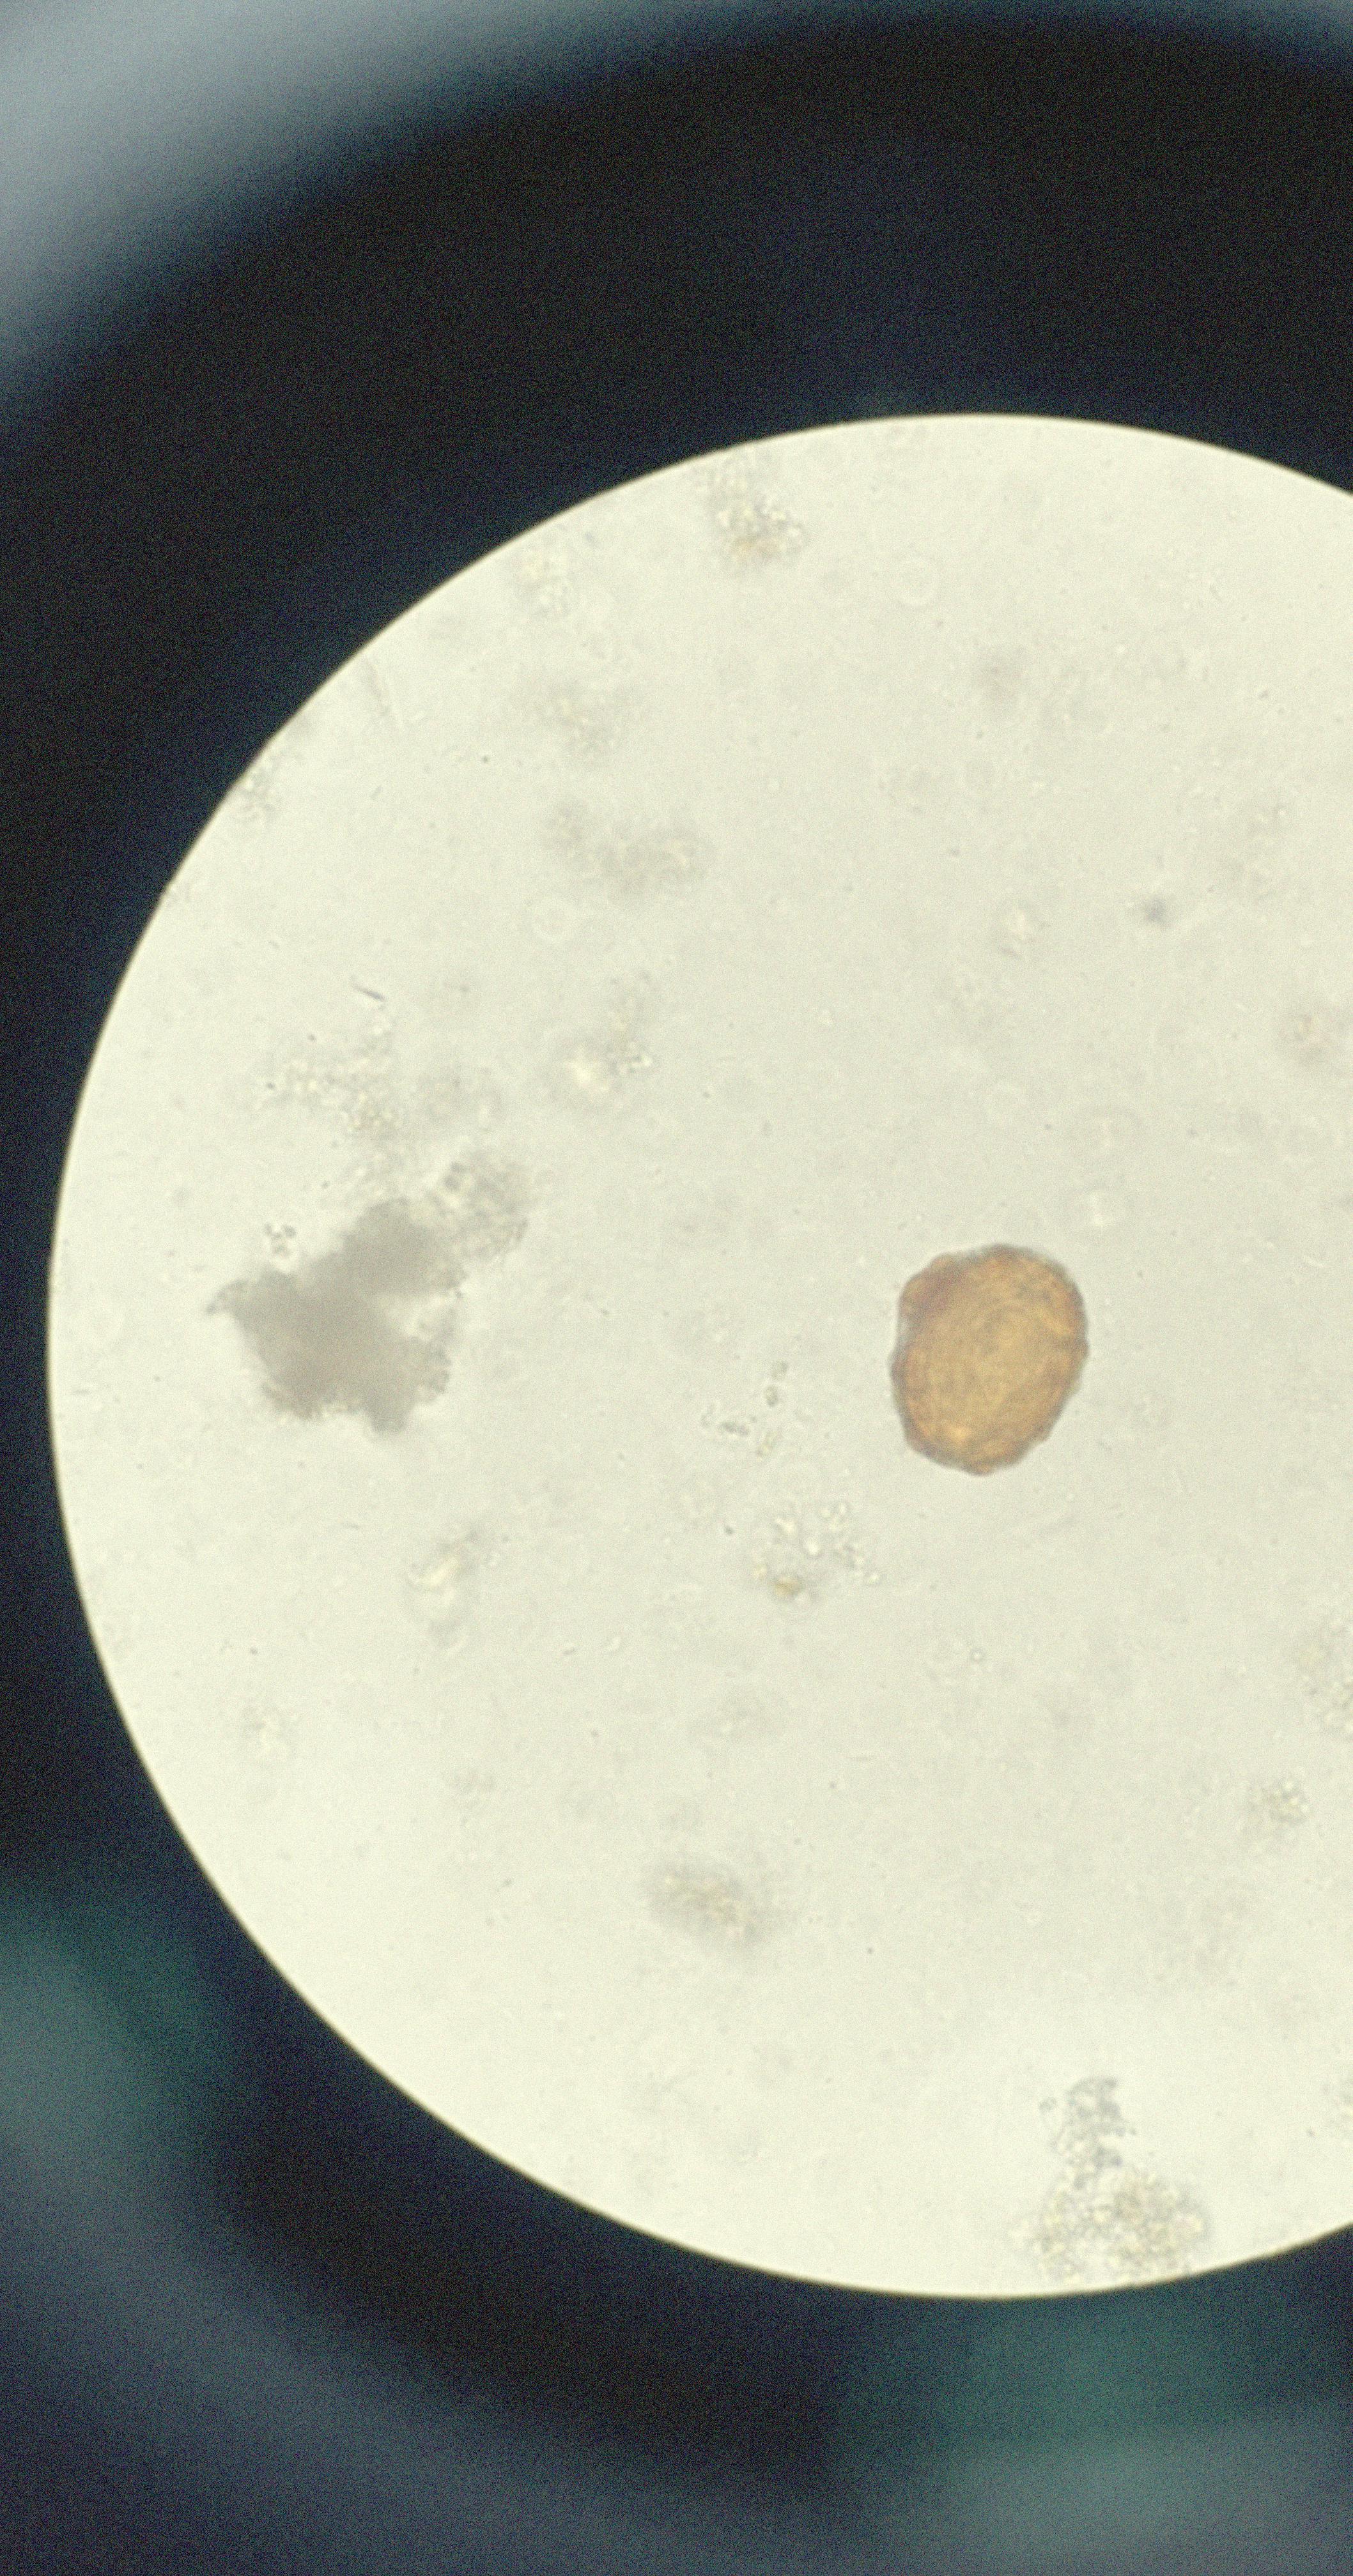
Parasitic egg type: Ascaris lumbricoides